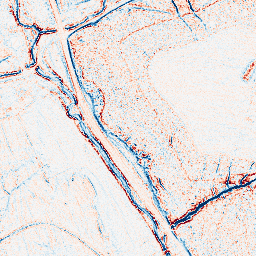
Category: edge_preserving
Decomposition family: anisotropic_diffusion
Decomposition parameters: iterations: 10
kappa: 30
gamma: 0.05
Upsampling method: bspline
Upsampling parameters: scale: 2
Upsampling scale: 2